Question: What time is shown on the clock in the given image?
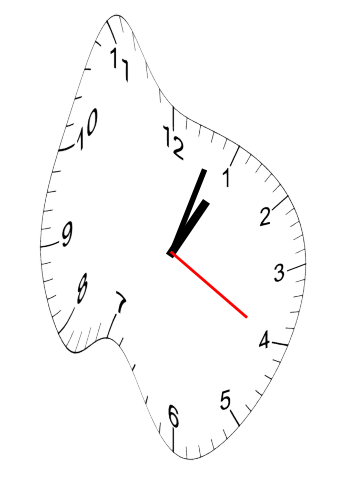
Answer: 01:03:20